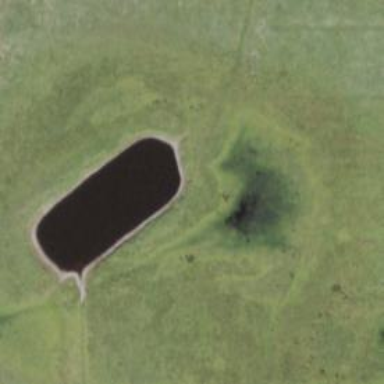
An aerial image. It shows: Reservoir of natural water.